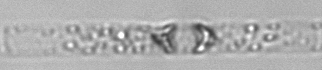
Label: Dactyliosolen_blavyanus